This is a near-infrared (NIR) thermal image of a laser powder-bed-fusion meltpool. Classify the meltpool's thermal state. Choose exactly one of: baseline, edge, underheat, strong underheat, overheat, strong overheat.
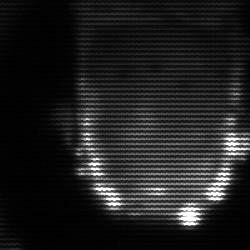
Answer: baseline